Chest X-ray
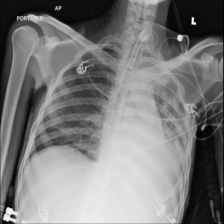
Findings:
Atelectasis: positive
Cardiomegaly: negative
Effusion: positive
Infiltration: negative
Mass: negative
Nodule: negative
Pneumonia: negative
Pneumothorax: negative
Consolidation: negative
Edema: negative
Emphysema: negative
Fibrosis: negative
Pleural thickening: negative
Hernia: negative